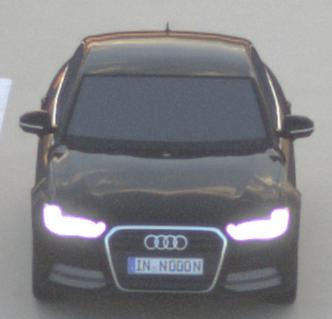
Make: Audi
Model: A6 2.0 TFSI
Detailed model: A6 (C7) Limousine
Model produced from: 2011/10
Model produced until: 2014/09
Doors: 4
Color: black
Road condition: dry road
Daytime: sunrise or sunset
Contrast: low contrast